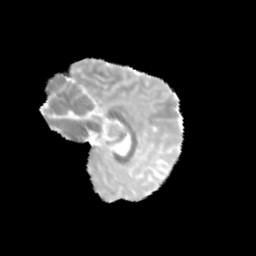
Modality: MD
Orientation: sagittal
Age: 12
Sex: male
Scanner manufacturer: siemens
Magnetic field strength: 3 T
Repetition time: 3.8 s
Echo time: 0.07 s